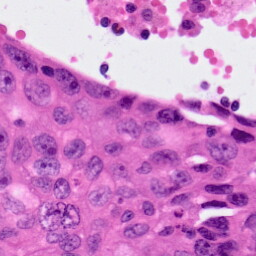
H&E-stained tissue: Lung